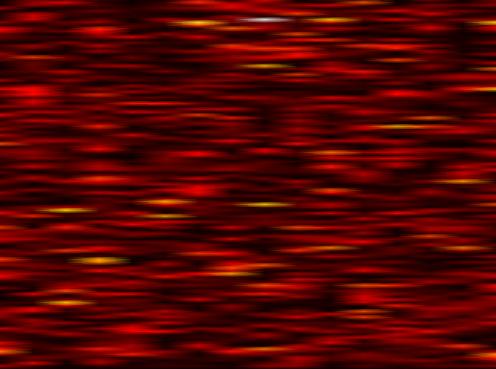
Label: FOFDM